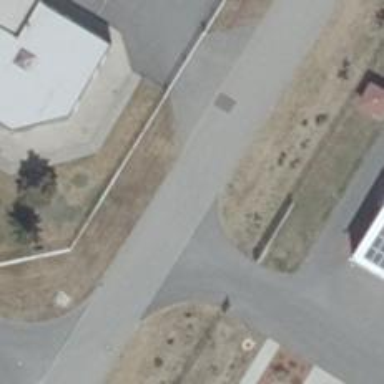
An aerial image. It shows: Residential road with asphalt surface and no sidewalk.